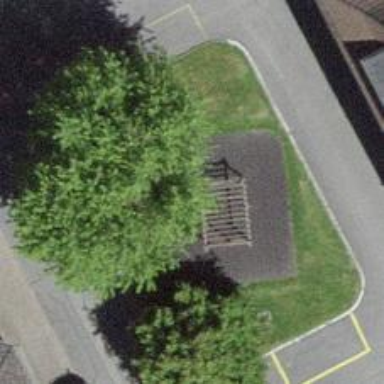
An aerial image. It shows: Playground area for leisure activities on the land.